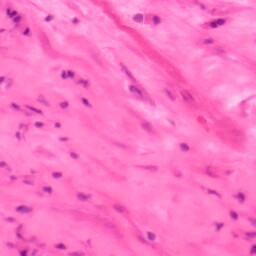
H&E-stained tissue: Colon